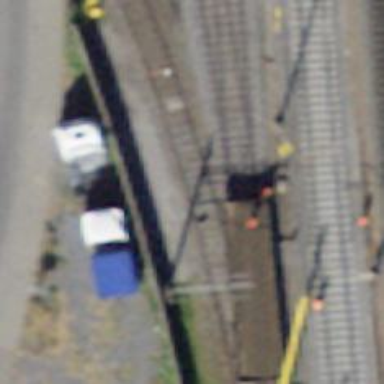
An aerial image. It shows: Siding railway track with electrified contact line.